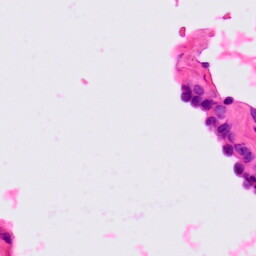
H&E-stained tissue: Lung